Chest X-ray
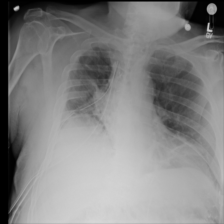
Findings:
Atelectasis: negative
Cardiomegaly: negative
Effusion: negative
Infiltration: negative
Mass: negative
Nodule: negative
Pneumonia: negative
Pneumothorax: negative
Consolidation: negative
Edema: negative
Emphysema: negative
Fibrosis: negative
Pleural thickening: negative
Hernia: negative